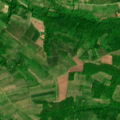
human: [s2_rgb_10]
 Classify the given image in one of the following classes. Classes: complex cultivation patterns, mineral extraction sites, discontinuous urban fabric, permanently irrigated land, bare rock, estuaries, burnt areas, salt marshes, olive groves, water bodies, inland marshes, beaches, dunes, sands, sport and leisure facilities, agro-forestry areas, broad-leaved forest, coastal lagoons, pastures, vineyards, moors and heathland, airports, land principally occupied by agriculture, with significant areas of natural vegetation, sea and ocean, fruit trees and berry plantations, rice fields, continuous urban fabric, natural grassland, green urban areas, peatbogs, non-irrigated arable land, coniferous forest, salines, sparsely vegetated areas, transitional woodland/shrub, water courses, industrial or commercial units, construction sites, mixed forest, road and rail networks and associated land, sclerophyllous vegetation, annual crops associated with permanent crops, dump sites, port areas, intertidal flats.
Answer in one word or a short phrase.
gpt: complex cultivation patterns, land principally occupied by agriculture, with significant areas of natural vegetation, broad-leaved forest